Question: I need to change the text of the title of the tab in a 'TabPanel', but I don't want that this will affect every other 'TabPanel' in the application, just this 'TabPanel'.
I tried adding a CSS class by the 'cls' property, by the 'itemCls' property, and by this:
'''
defaults: {
cls: 'aClass'
}
'''
The CSS:
'''
.aClass {
font-size: smaller;
}
'''
But they all look the same:

Nothing seemed to work. How am I able to achieve that?
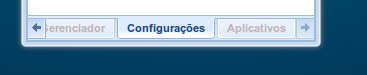
Answer: You should indeed use the 'cls' property on your tabpanel and then have a custom CSS selector that would only point to that tabpanel:
See here: <URL>
'''
Ext.require('Ext.tab.*');
Ext.onReady(function(){
// basic tabs 1, built from existing content
var tabs = Ext.createWidget('tabpanel', {
renderTo: 'tabs1',
cls: 'mytab',
width: 450,
plain: true,
activeTab: 0,
defaults :{
bodyPadding: 10
},
items: [{
contentEl:'script',
title: 'Short Text'
},{
contentEl:'markup',
title: 'Long Text'
}]
});
});
'''
'''
.mytab .x-tab-inner{
font-size: 13px;
}
'''